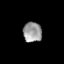
Tissue: prostate
Cell type: T cells
Senescence score: 0.3416
Nuclear area (px): 370
Mean DAPI intensity: 153.222